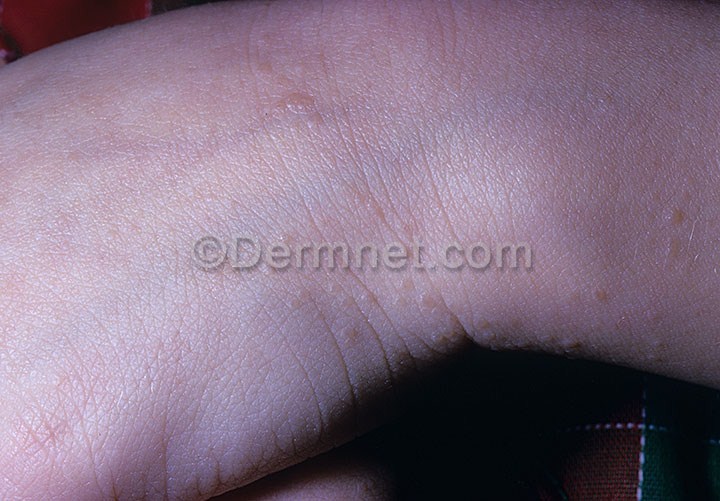
Disease: Psoriasis pictures Lichen Planus and related diseases